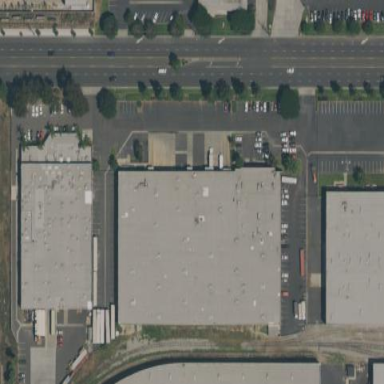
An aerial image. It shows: Warehouse building.